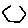
Label: hexagon